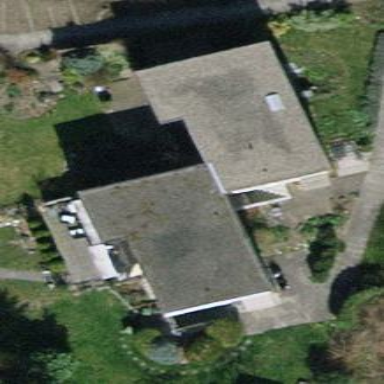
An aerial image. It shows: Semi-detached house.